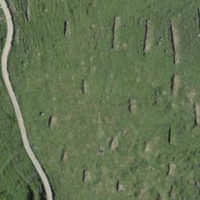
EUNIS habitat code: 24
Species observed at this site:
Viola calcarata